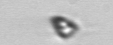
Label: Pyramimonas